Field crop: maize
Growth stage: 2
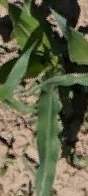
Species: maize